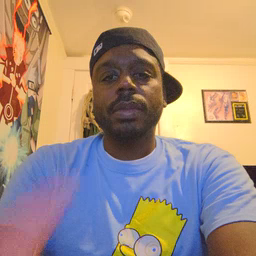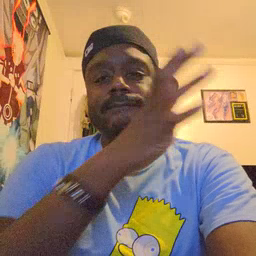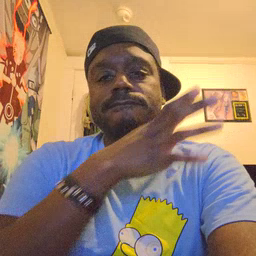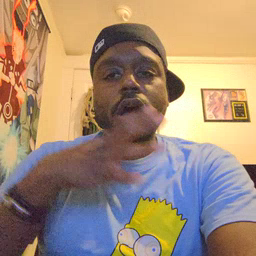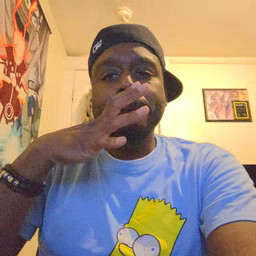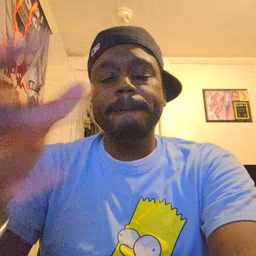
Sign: farm